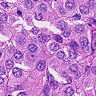
Metastatic tissue present: yes